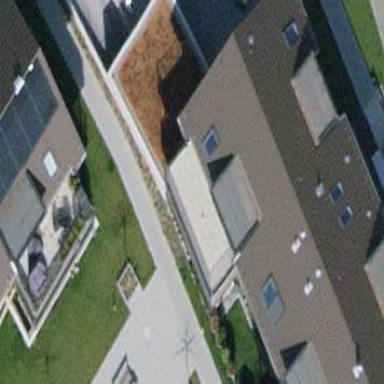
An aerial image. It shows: View of roof of building.